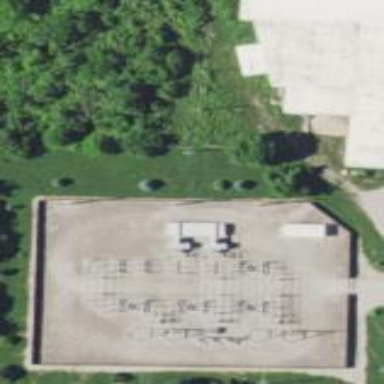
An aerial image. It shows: Distribution level power substation surrounded by wall.